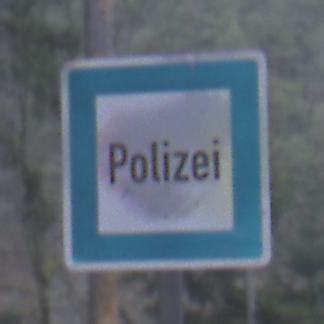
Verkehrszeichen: Polizei
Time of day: MorningAfternoon
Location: Outdoor (Nature)
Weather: Overcast
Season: Winter
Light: Natural